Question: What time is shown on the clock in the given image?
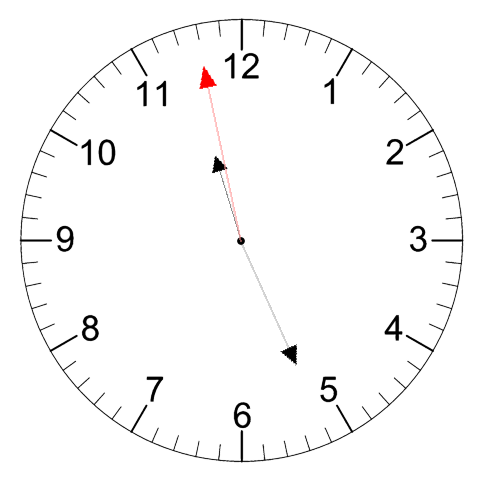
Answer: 11:25:58